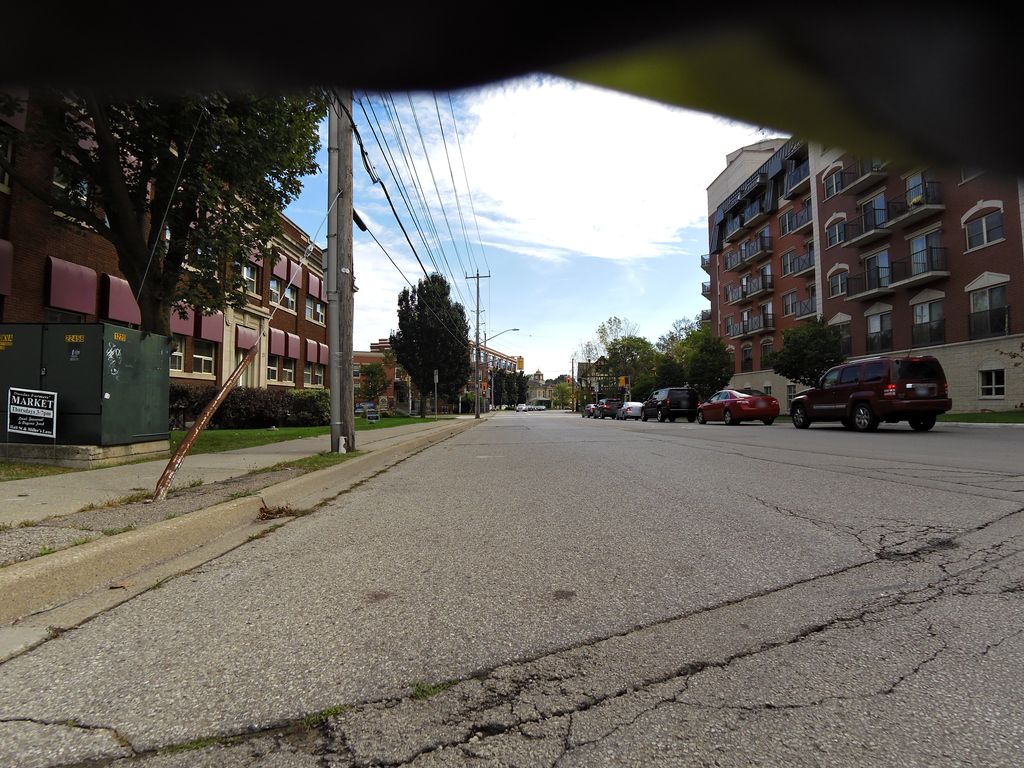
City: hamilton